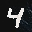
Label: 4